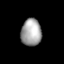
Tissue: lung
Cell type: Epithelial cells
Senescence score: 0.5511
Nuclear area (px): 541
Mean DAPI intensity: 163.604